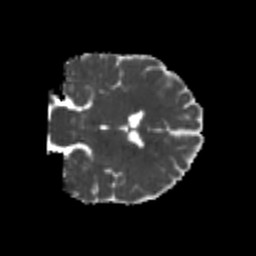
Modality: MD
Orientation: coronal
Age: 26
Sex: male
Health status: healthy
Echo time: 0.074 s